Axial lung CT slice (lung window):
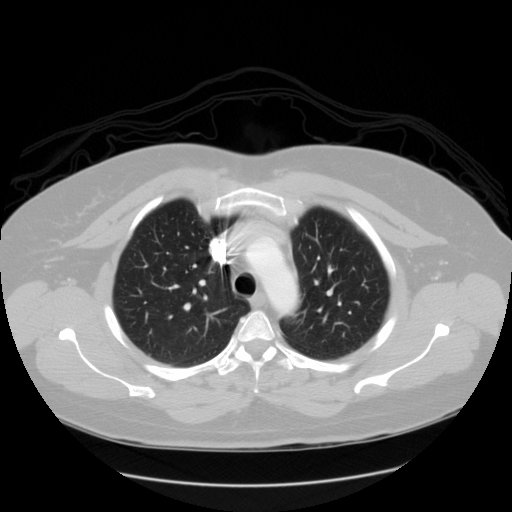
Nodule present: no